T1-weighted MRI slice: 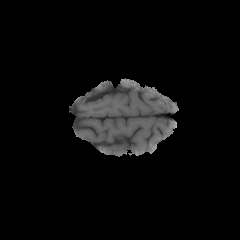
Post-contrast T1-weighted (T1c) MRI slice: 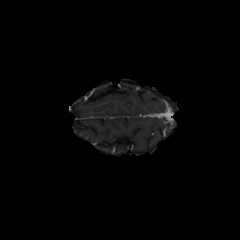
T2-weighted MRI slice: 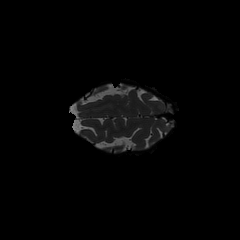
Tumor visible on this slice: no